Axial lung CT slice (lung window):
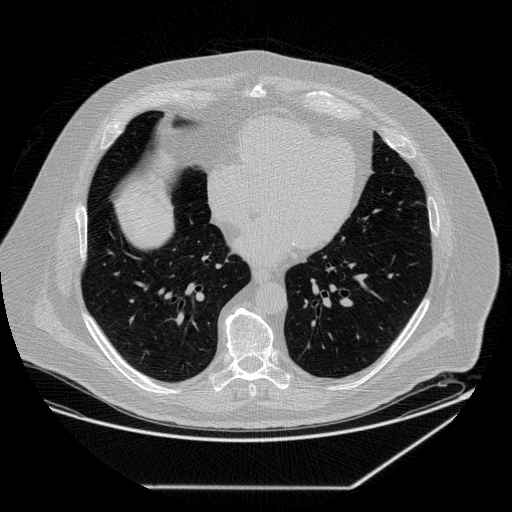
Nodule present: no